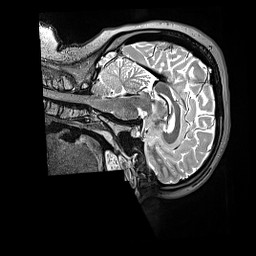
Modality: T2w
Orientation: sagittal
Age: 19
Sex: female
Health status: ill
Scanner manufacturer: siemens
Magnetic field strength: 3 T
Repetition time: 3.2 s
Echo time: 0.564 s